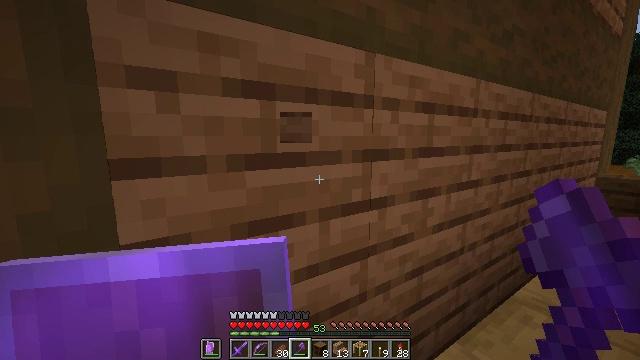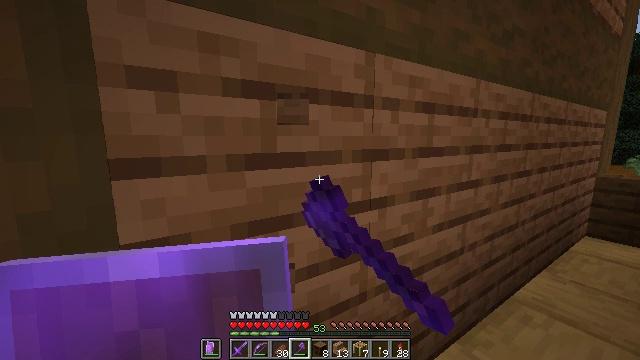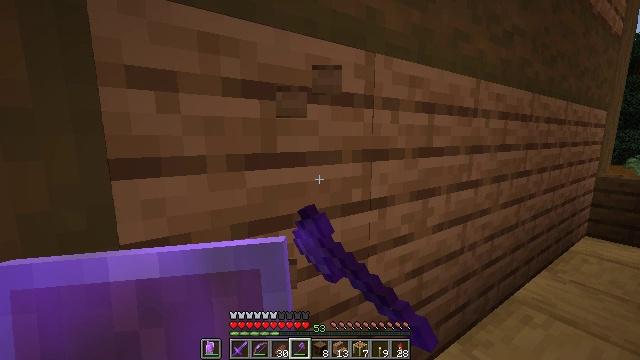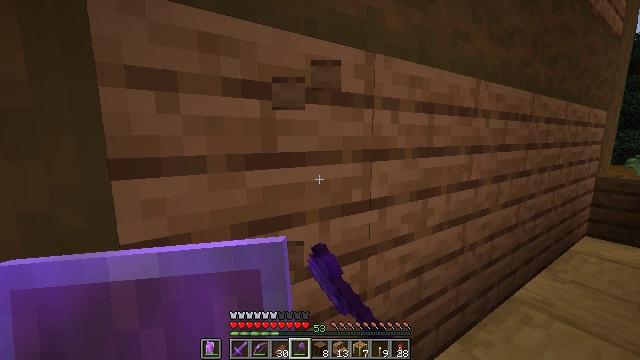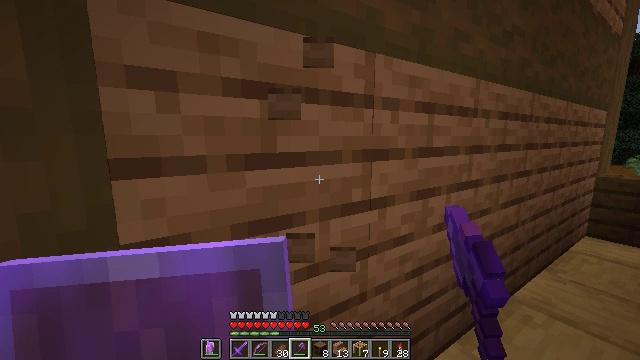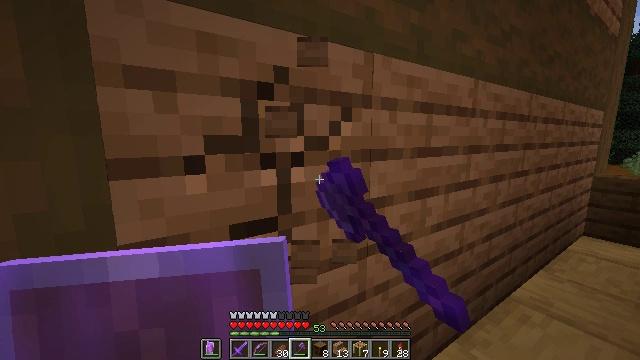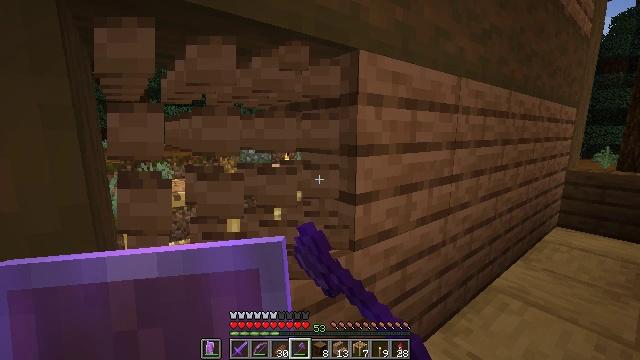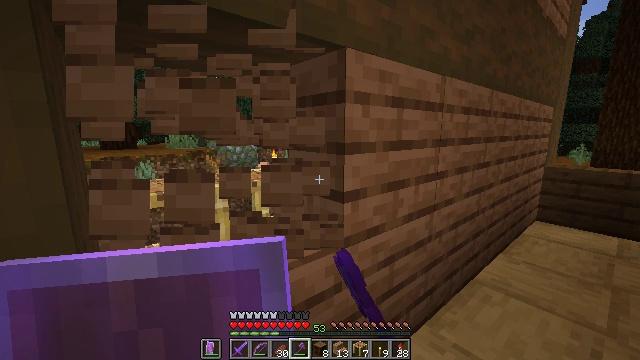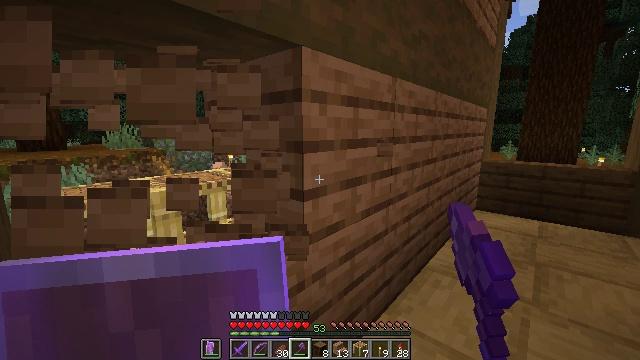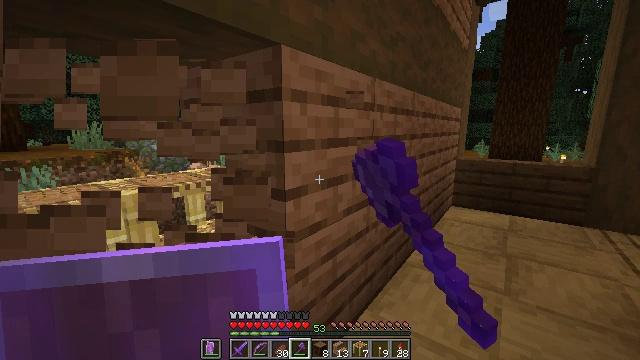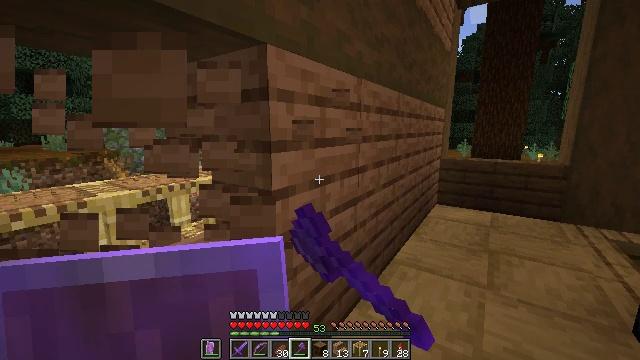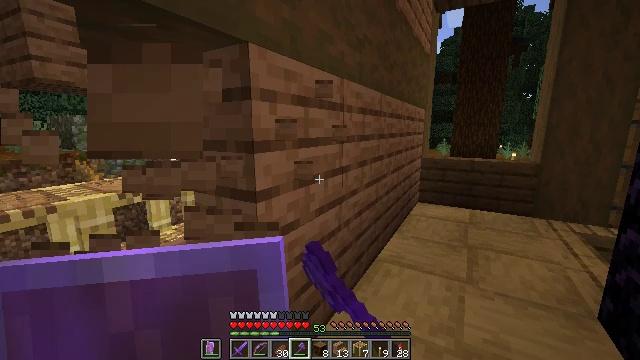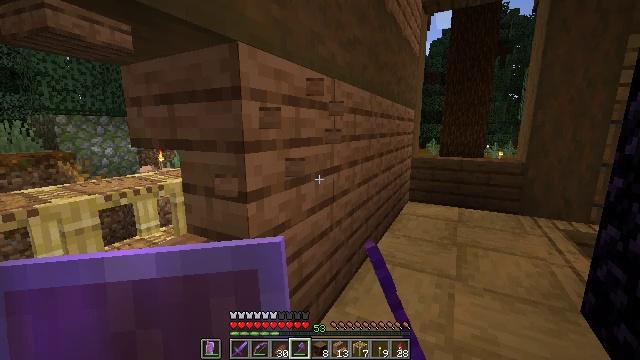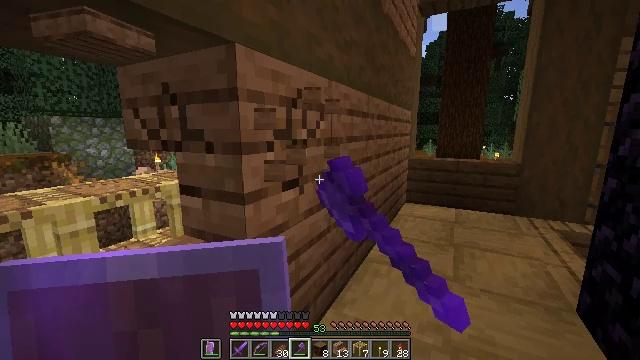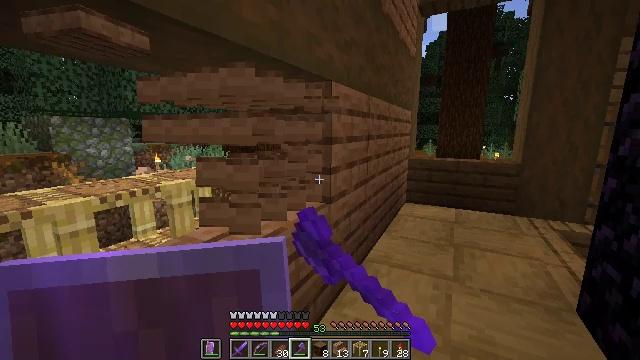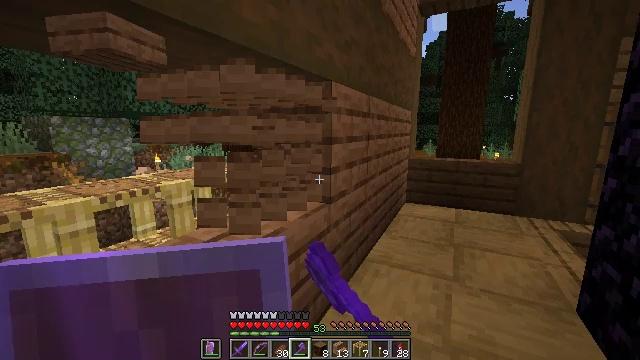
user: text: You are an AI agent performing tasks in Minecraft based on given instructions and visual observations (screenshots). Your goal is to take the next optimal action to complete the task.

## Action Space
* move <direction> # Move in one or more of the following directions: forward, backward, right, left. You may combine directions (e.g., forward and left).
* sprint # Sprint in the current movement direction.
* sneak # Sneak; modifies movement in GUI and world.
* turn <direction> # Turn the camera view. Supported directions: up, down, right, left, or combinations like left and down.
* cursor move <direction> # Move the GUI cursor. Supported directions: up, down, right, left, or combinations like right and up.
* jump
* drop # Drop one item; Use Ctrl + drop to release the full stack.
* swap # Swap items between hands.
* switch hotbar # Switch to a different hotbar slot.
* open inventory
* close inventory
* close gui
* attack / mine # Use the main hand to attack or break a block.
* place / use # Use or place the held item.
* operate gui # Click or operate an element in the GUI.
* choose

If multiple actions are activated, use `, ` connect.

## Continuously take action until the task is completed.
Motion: motion action
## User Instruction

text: Gather the jungle stairs to use elsewhere.
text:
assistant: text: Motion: attack / mine
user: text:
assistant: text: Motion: attack / mine
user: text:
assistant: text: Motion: attack / mine
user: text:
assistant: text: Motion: attack / mine
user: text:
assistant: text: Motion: attack / mine
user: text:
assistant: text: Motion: turn right, attack / mine
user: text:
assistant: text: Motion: turn right, attack / mine
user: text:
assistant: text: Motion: turn right, attack / mine
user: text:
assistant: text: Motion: turn right, attack / mine
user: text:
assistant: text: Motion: turn right, attack / mine
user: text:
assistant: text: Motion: turn right, attack / mine
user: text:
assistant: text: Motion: turn right, attack / mine
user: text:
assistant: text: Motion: attack / mine
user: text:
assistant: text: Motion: attack / mine
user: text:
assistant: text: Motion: attack / mine
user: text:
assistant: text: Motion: attack / mine
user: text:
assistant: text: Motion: attack / mine
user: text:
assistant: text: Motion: attack / mine
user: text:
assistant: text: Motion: attack / mine
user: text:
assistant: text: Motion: attack / mine
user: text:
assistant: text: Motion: turn left, attack / mine
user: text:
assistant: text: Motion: attack / mine
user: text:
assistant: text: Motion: attack / mine
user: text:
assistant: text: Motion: turn left and down, attack / mine
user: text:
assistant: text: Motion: turn left and down, attack / mine
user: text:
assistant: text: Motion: turn left and down, attack / mine
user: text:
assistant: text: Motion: attack / mine
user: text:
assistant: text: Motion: attack / mine
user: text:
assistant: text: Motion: attack / mine
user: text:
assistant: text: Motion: turn left, attack / mine